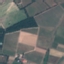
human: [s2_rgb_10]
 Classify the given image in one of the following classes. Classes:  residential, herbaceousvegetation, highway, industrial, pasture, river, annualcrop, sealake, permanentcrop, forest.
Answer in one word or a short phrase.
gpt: PermanentCrop